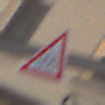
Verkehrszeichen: RadverkehrLinks
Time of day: Night
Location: Outdoor (Urban)
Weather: Overcast
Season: Winter
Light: Artificial